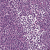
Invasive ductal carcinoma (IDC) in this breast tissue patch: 1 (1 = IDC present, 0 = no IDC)